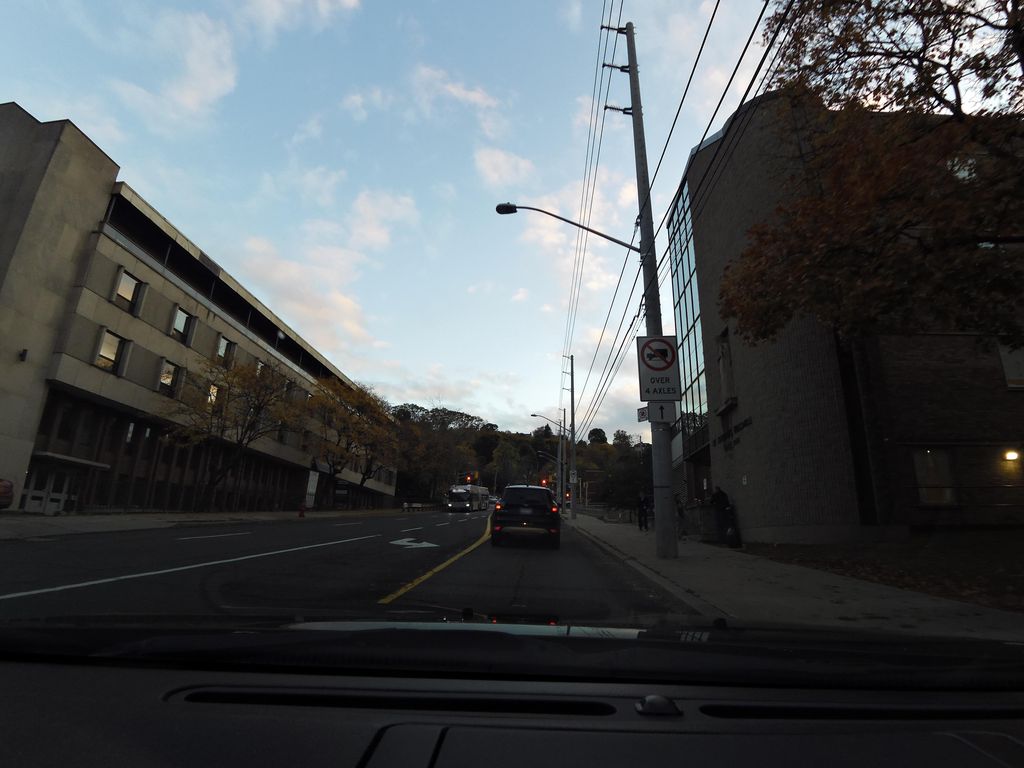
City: hamilton